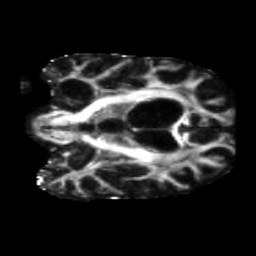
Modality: FA
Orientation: coronal
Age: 75
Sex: male
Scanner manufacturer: siemens
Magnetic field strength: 3 T
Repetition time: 5.25 s
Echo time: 0.08 s